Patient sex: M
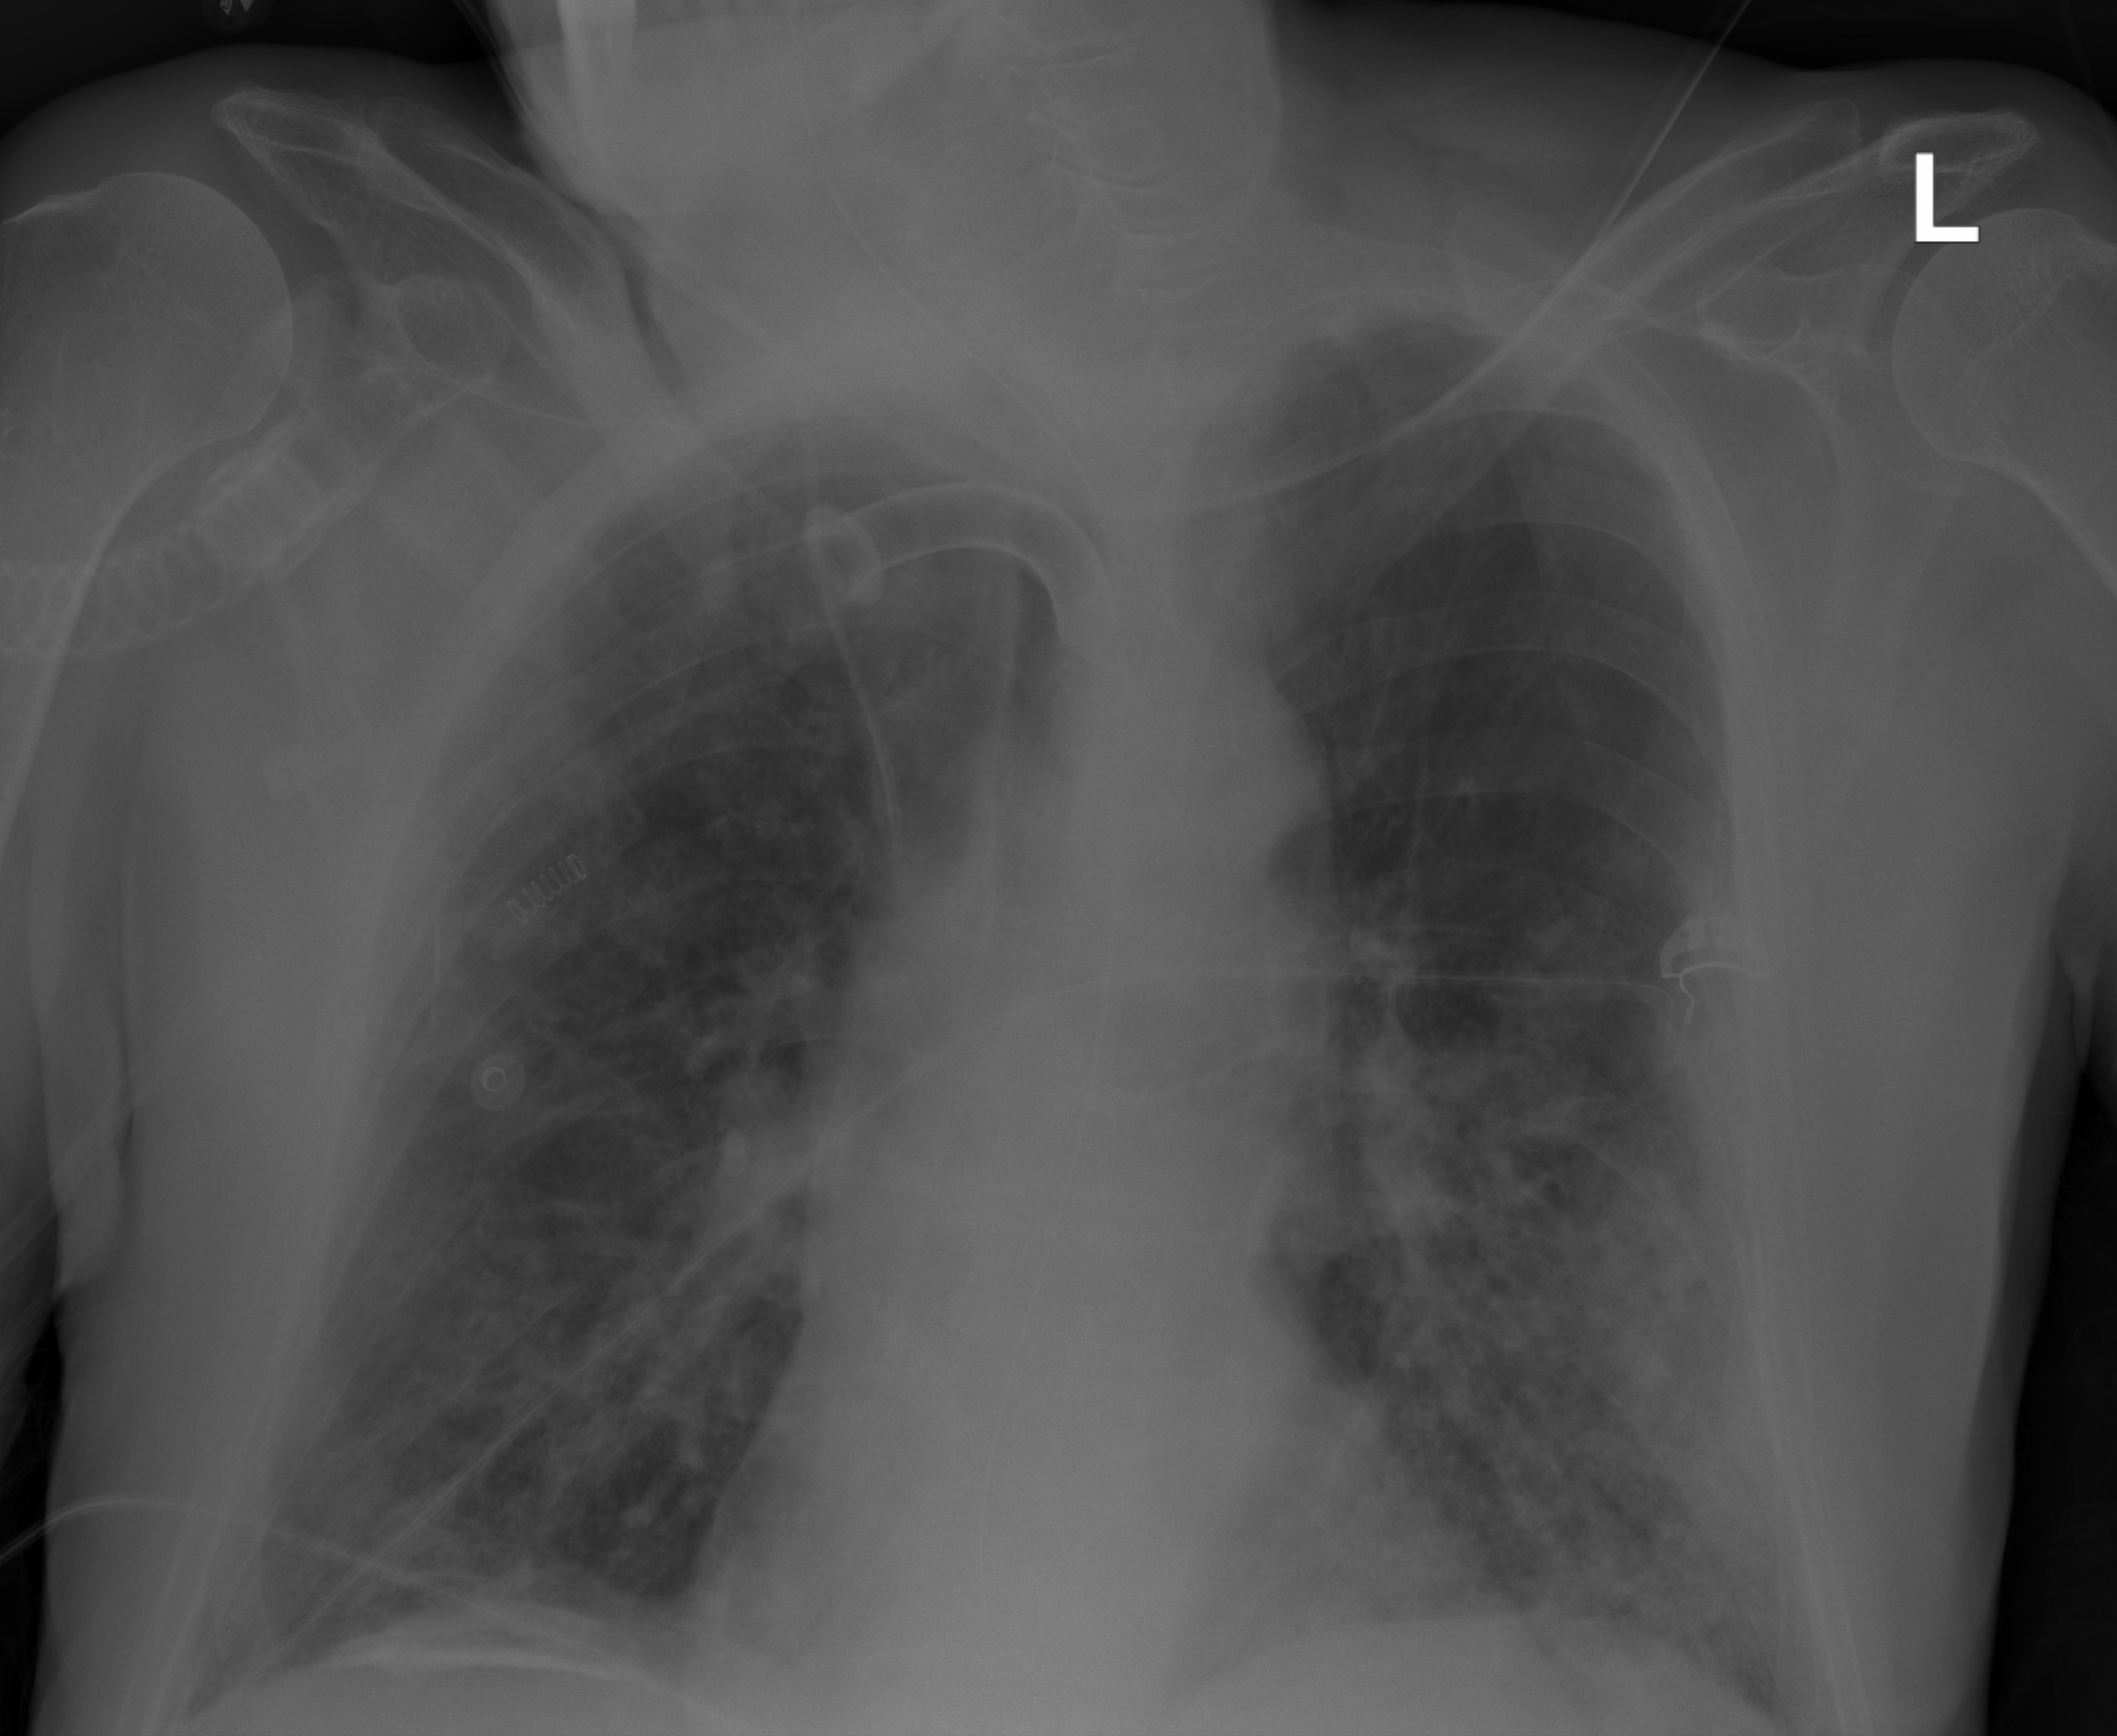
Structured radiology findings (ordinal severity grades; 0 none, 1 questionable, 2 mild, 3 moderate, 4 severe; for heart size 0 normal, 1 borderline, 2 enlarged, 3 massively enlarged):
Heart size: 0
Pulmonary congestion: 2
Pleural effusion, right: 0
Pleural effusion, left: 0
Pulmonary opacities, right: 2
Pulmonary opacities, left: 2
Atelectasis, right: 0
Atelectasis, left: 0